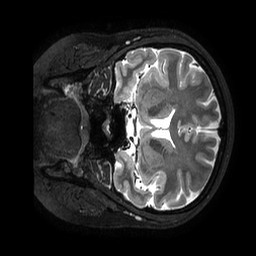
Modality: T2w
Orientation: coronal
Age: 35
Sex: female
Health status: ill
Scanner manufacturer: philips
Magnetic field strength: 3 T
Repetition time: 3.5 s
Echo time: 0.3 s